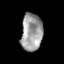
Tissue: prostate
Cell type: Epithelial cells
Senescence score: 0.3453
Nuclear area (px): 778
Mean DAPI intensity: 157.636